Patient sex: M
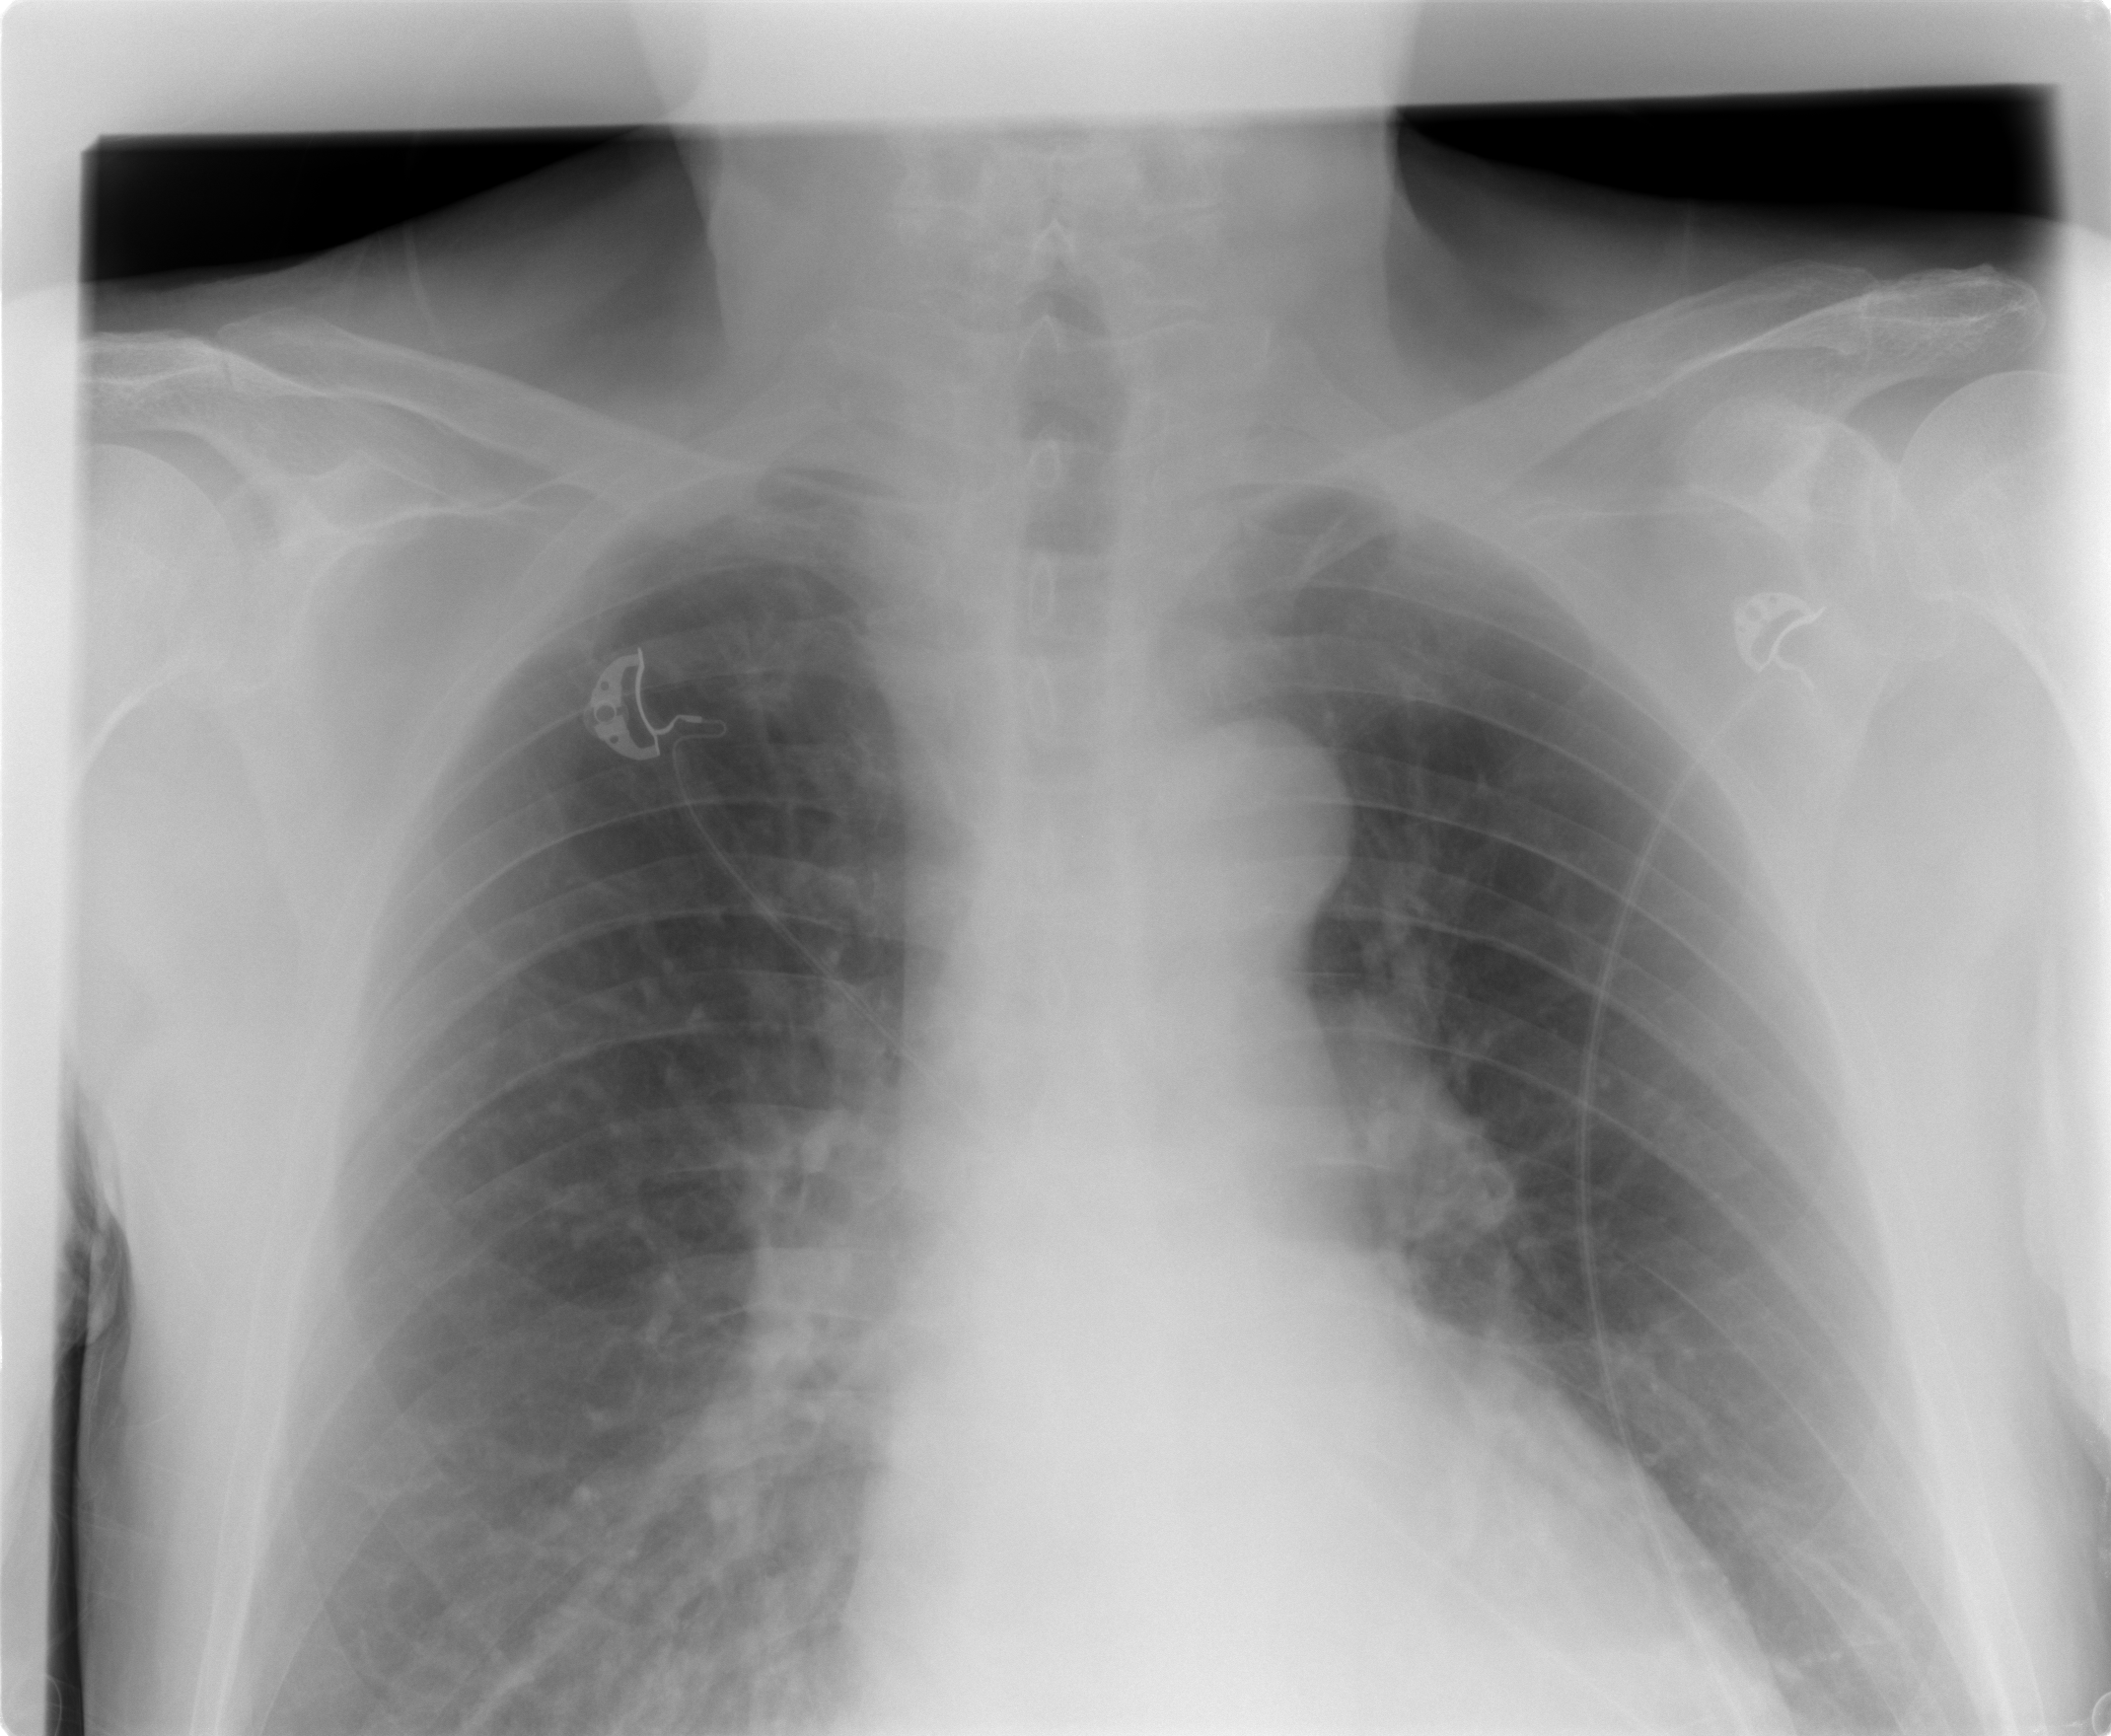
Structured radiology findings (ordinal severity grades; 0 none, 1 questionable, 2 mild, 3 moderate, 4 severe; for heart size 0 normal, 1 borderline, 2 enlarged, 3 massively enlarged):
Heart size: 2
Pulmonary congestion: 0
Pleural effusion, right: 0
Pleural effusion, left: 0
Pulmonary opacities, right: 1
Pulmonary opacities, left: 0
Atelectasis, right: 0
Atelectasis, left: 0